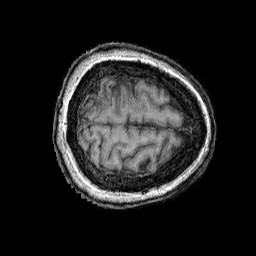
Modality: T1w
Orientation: axial
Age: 65
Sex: female
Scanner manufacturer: siemens
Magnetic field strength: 3 T
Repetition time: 2.25 s
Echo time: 0.00411 s